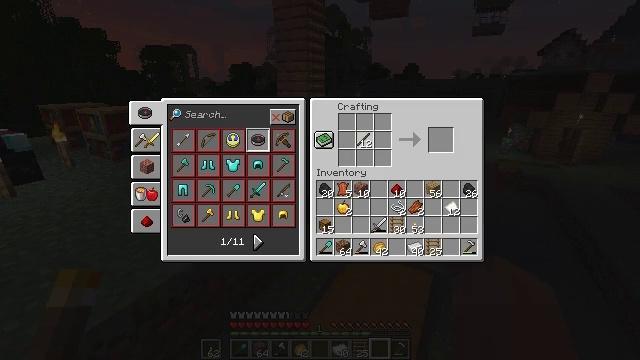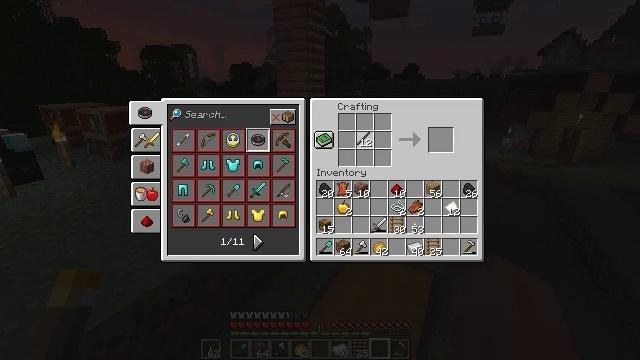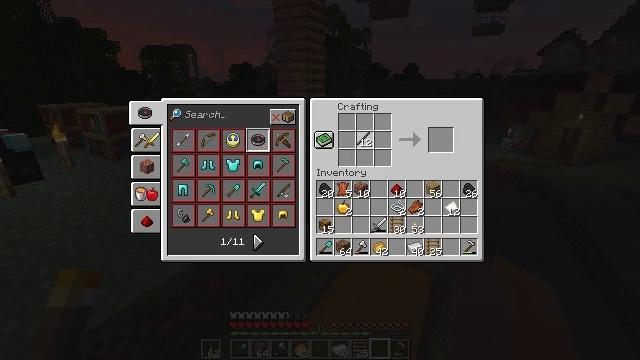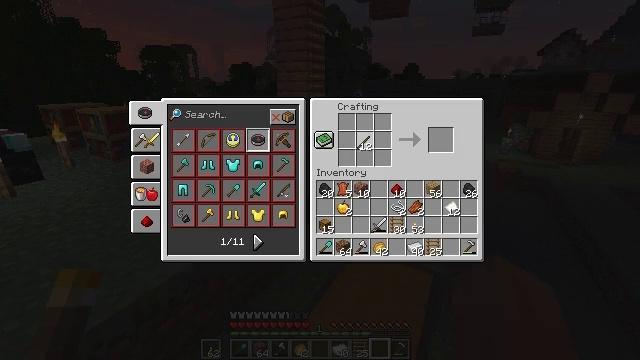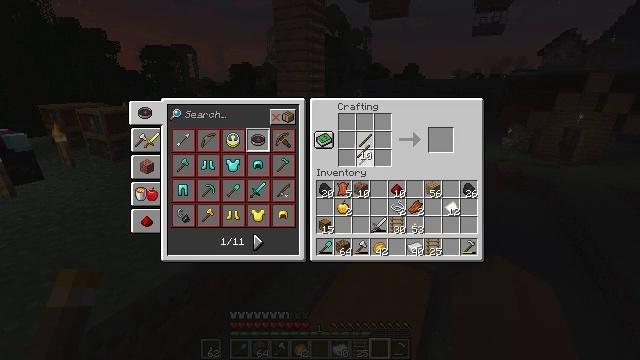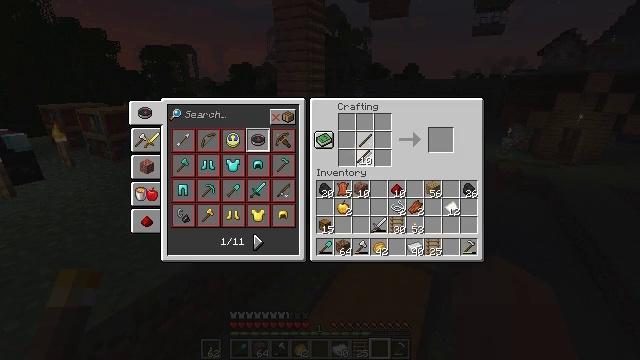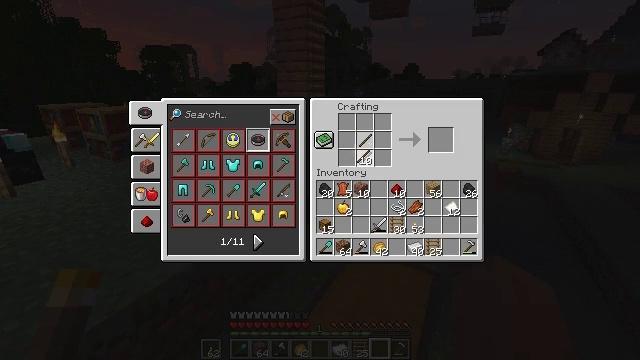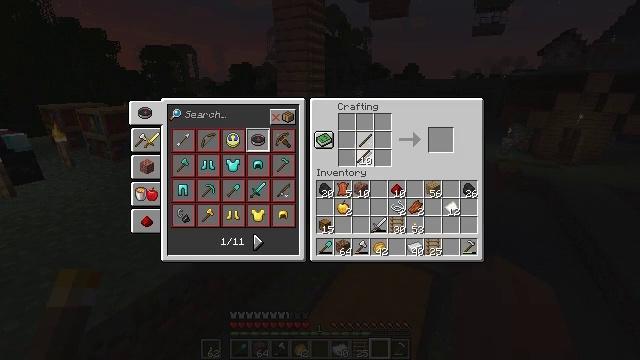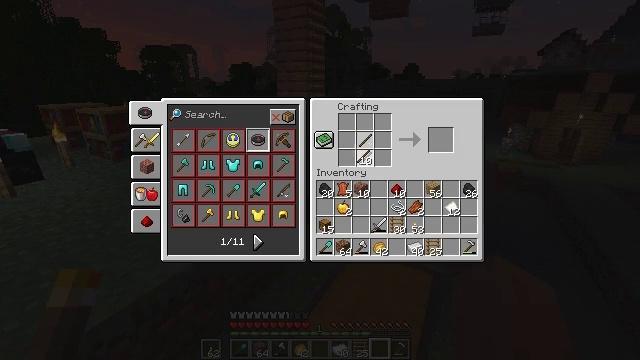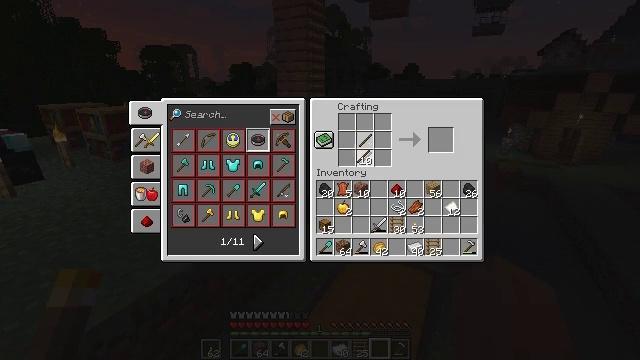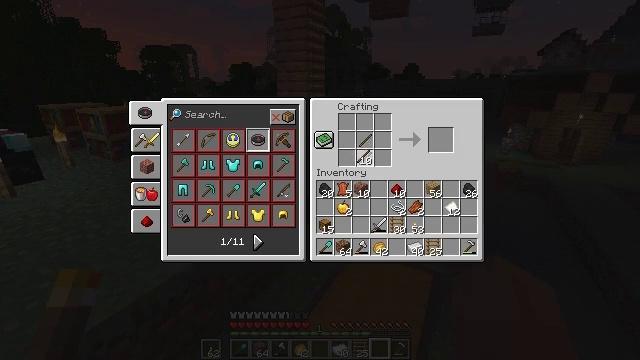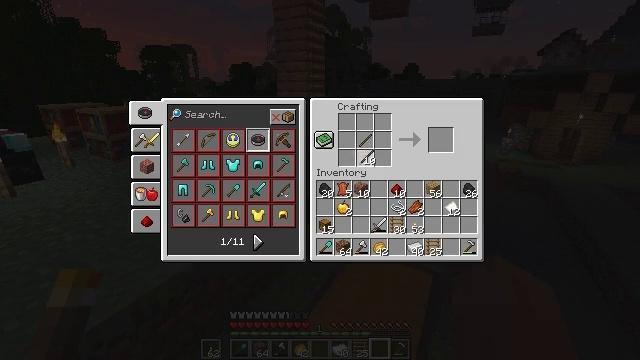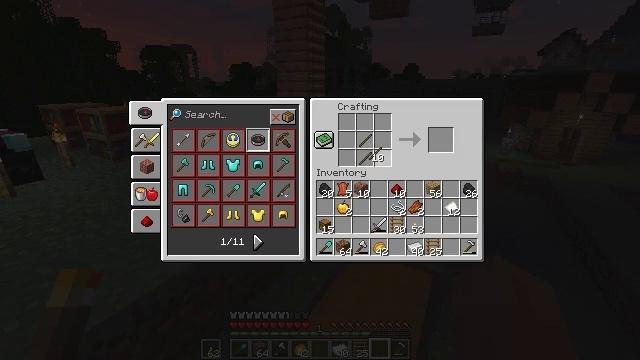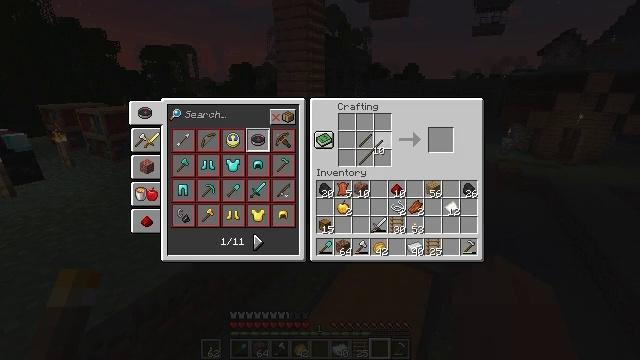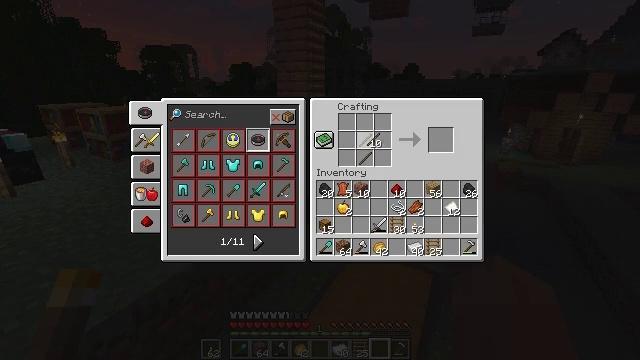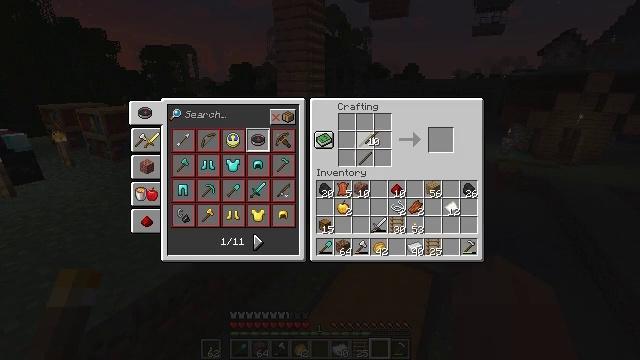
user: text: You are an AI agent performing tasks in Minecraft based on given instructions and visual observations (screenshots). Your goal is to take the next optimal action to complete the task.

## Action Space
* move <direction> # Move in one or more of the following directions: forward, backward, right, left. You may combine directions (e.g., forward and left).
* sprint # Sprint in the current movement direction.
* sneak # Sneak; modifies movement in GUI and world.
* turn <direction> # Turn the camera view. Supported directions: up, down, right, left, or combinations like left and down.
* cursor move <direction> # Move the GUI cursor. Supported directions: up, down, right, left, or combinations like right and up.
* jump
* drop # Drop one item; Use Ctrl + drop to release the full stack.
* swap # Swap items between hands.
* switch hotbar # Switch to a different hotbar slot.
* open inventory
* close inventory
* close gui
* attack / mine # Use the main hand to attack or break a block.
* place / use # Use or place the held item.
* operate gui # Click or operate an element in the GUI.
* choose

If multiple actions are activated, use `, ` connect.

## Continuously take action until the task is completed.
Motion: motion action
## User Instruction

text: Put sticks and iron ingots into the crafting grid to make an iron pickaxe.
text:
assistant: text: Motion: no_op
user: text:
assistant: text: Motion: choose
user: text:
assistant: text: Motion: choose
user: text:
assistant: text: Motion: cursor move down, choose
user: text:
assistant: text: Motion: choose
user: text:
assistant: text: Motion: choose
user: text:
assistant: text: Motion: choose
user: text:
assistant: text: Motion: choose
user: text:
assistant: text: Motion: choose
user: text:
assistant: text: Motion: no_op
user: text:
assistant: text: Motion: no_op
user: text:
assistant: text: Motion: cursor move right
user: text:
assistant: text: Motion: no_op
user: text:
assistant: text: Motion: cursor move up
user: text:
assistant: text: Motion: no_op
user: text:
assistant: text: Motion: no_op
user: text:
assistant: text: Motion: no_op
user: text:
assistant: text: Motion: no_op
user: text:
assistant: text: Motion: no_op
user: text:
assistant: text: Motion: no_op
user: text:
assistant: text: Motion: no_op
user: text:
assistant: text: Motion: choose
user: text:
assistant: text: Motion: choose
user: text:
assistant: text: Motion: cursor move down, choose
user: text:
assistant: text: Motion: choose
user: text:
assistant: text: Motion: choose
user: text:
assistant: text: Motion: choose
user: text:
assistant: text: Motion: choose
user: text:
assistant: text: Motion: choose
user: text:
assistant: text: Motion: choose